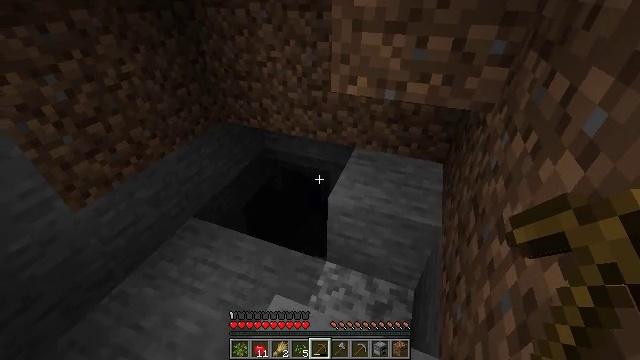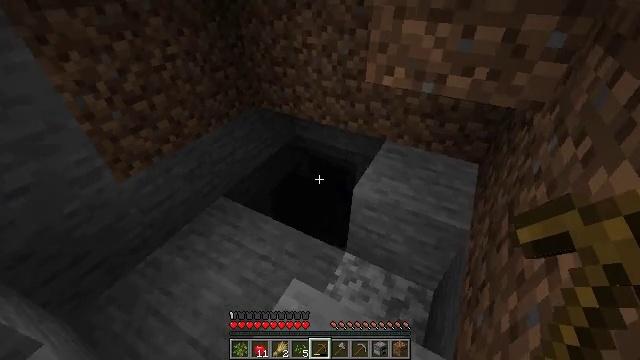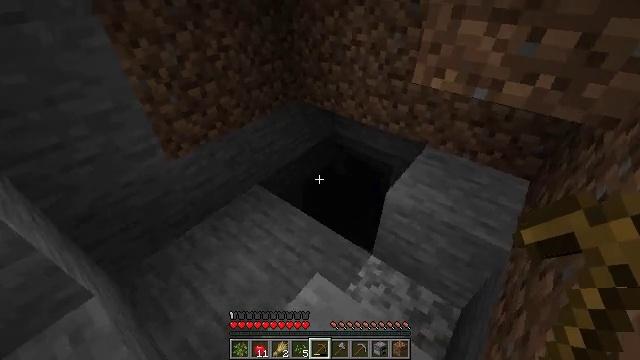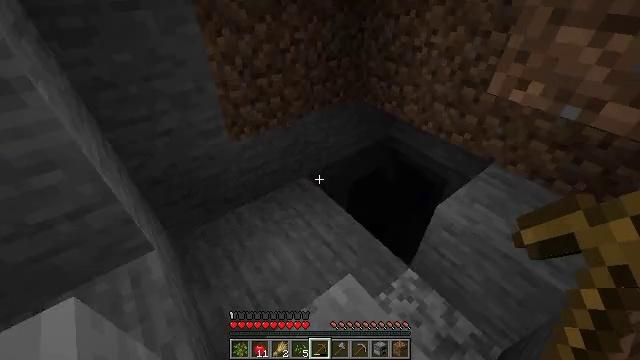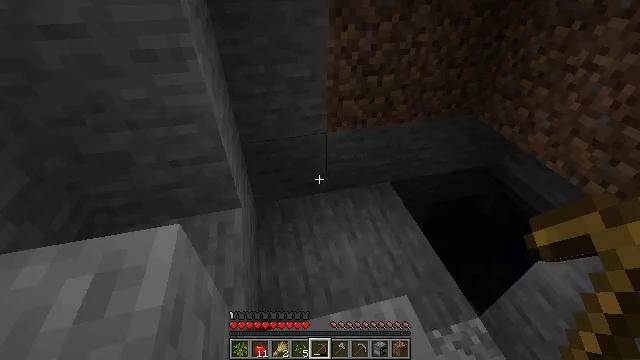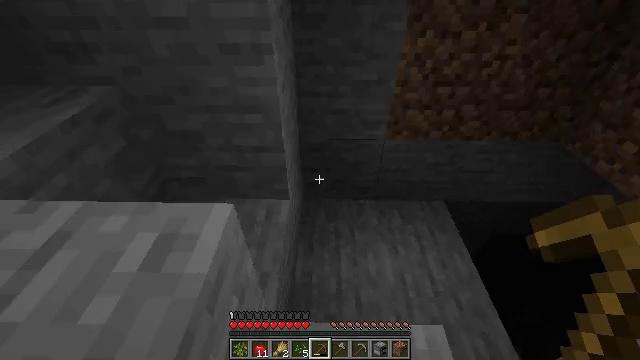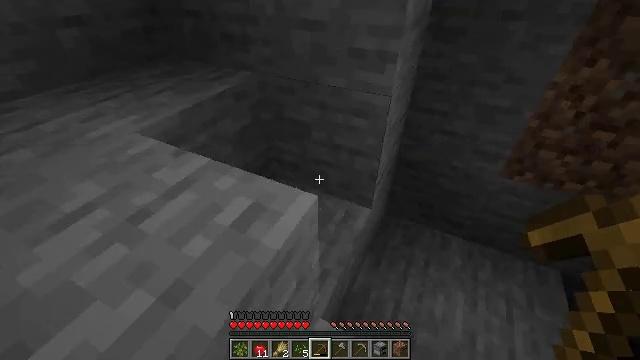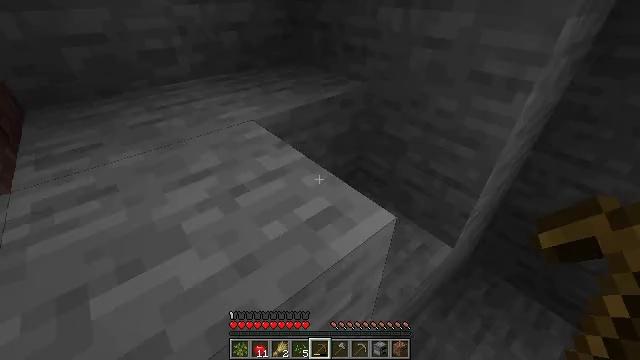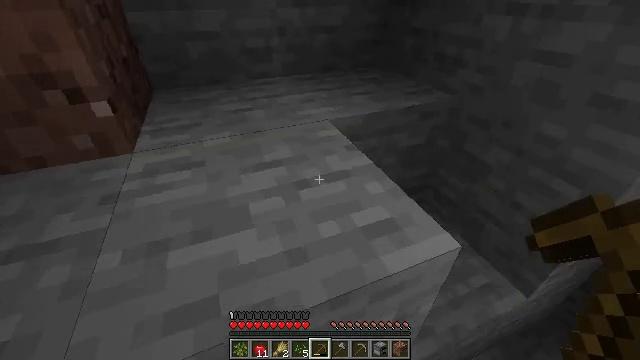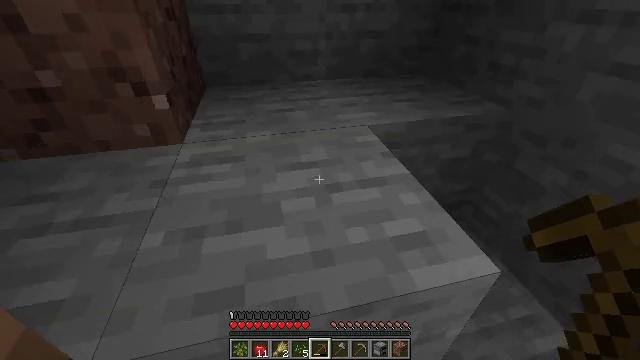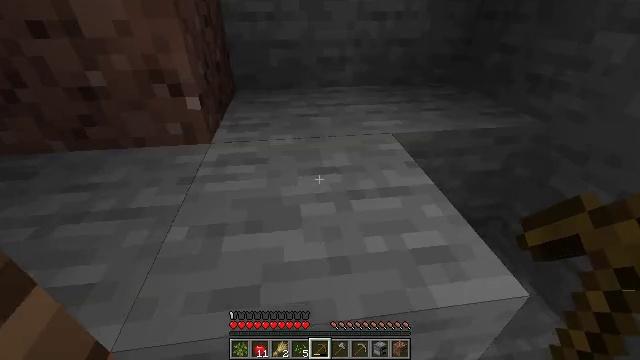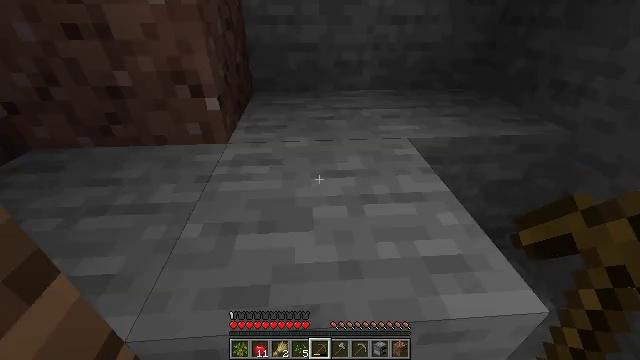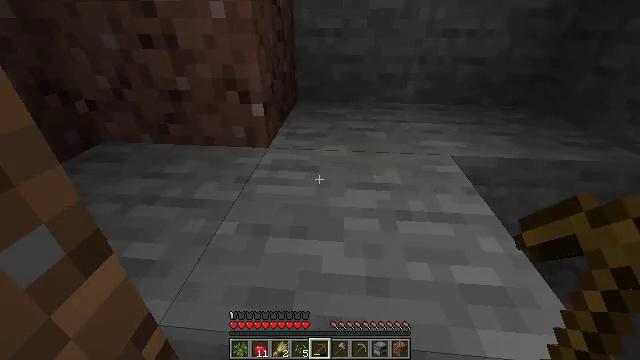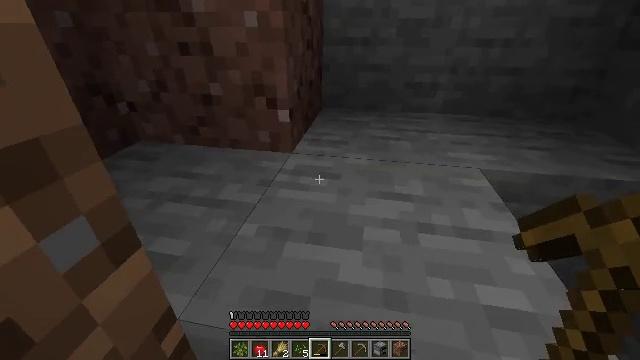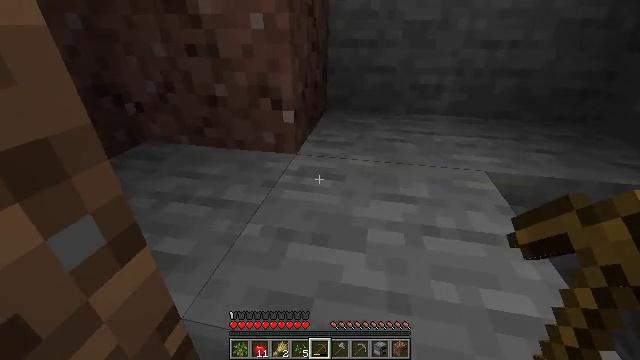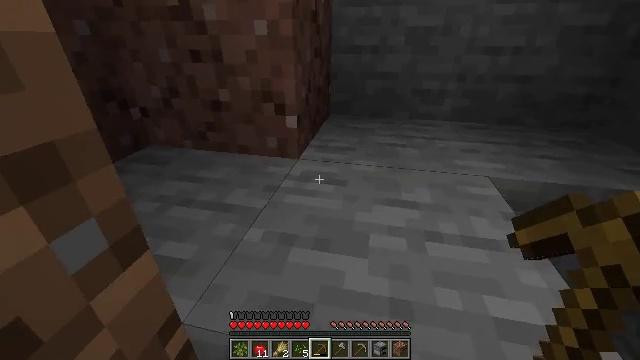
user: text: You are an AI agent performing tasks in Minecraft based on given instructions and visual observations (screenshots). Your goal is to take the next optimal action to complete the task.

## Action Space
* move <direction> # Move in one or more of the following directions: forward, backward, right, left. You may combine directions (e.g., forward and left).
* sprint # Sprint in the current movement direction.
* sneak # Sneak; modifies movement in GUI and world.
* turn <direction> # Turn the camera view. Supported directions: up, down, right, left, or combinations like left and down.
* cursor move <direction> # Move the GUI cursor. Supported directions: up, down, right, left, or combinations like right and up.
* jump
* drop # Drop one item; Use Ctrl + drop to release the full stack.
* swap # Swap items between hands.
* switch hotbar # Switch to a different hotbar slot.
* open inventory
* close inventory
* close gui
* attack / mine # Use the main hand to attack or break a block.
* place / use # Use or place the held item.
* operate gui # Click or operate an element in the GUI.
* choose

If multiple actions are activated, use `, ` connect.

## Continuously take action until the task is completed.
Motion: motion action
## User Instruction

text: Remove oak leaves from branches.
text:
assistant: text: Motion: turn left and down
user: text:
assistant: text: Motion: turn left
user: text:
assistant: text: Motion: turn left
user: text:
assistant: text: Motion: turn left
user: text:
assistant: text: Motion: turn left
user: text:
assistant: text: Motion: turn left and up
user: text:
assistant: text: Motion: turn left and up
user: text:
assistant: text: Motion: turn left
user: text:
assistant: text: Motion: turn left
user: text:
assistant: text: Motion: turn left and up
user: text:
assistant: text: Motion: turn left
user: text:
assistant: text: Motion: turn left and up
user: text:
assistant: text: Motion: turn left and up
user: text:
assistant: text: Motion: turn left
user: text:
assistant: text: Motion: turn up
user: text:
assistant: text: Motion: turn up
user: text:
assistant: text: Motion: turn up
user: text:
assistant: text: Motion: turn up
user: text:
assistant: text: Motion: move forward, turn left and up
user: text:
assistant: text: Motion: move forward
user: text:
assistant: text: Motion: move forward, turn up
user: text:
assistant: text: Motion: move forward, turn left and up, jump
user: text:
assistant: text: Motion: move forward, turn left and up, jump
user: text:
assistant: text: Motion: move forward, turn left and up, jump
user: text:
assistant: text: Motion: move forward, turn left, jump
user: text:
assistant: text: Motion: move forward, jump
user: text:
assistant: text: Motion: move forward
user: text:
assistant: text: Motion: move forward
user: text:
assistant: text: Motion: move forward
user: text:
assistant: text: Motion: no_op